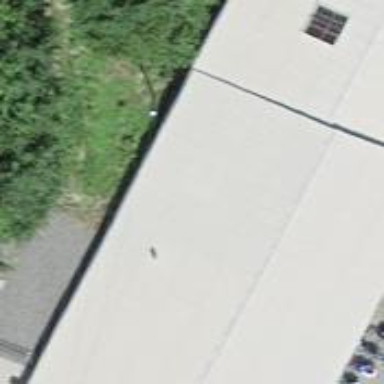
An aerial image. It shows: Car repair shop.